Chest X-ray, AP view. Patient: 59 years old, sex F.
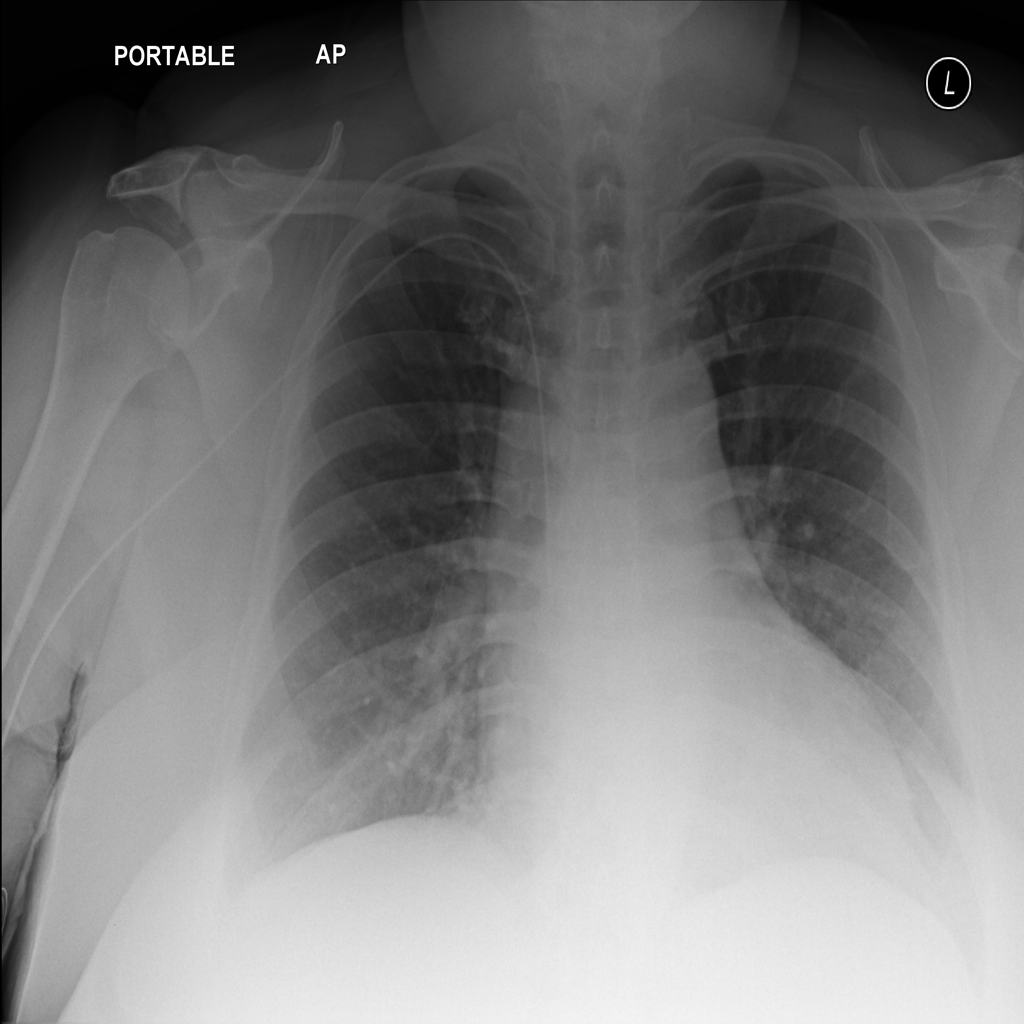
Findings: No Finding